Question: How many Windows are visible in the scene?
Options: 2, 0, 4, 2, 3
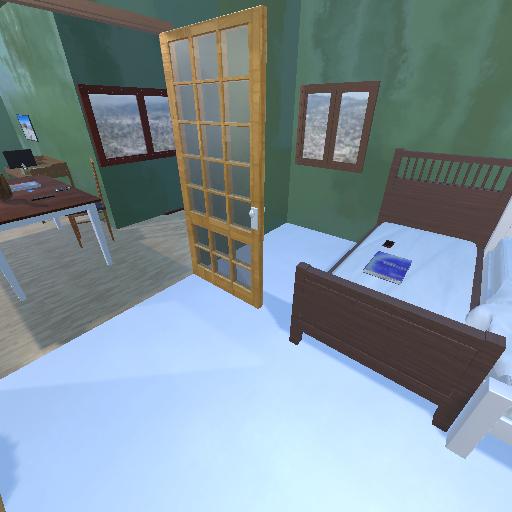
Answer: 2